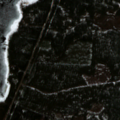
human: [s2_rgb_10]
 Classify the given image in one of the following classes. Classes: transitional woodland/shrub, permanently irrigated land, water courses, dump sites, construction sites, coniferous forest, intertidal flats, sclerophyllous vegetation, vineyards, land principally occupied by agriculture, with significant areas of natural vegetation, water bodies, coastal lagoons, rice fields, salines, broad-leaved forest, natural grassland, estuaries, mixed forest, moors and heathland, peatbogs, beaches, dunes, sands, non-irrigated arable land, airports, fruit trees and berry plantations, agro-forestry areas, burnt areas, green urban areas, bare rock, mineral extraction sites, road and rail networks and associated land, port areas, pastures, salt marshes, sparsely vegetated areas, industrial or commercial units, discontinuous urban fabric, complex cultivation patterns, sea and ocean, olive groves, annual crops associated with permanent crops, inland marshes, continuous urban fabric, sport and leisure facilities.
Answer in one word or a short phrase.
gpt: coniferous forest, mixed forest, transitional woodland/shrub, water bodies